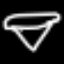
Label: diamond